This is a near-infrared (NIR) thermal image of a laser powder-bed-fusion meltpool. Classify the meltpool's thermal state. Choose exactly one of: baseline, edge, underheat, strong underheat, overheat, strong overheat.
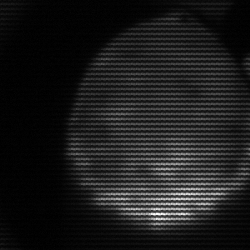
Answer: edge